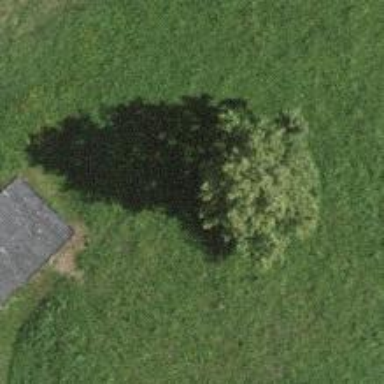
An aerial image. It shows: Beautiful tree in nature.